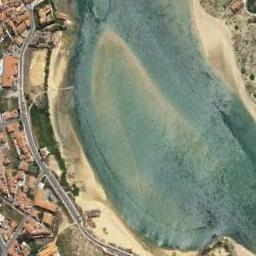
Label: beach